I will show an image sequence of human cooking. I have annotated the images with numbered circles. Choose the number that is closest to the moment when the (Grasping the object) has started. You are a five-time world champion in this game. Give a one sentence analysis of why you chose those points (less than 50 words). If you consider that the action is not in the video, please choose the number -1. Provide your answer at the end in a json file of this format: {"points": []}
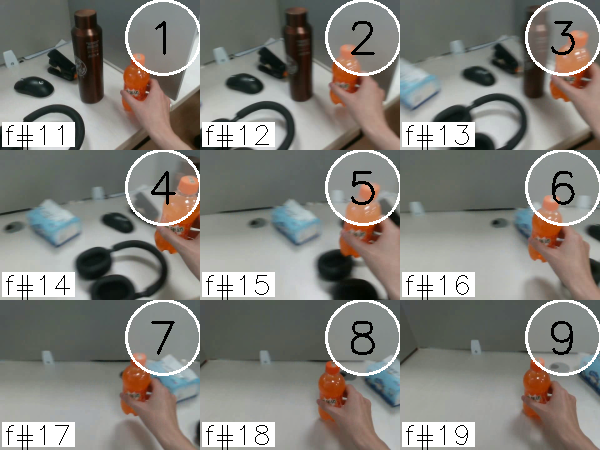
Frame 1 shows the clearest moment of hand-object contact.
{"points": [1]}